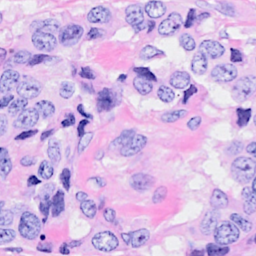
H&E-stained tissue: Breast